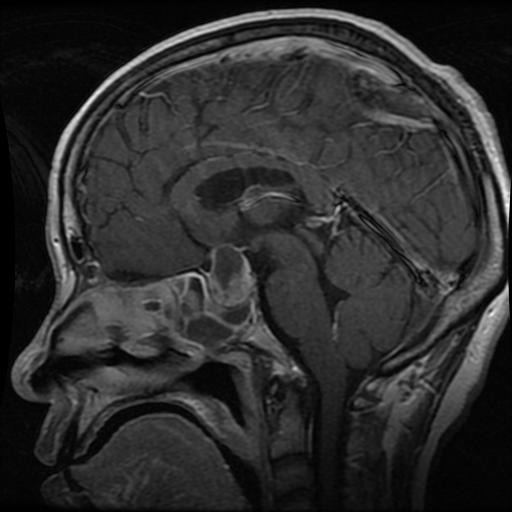
Label: pituitary